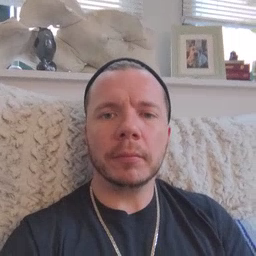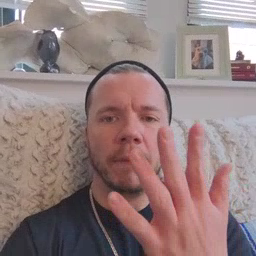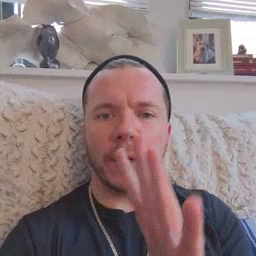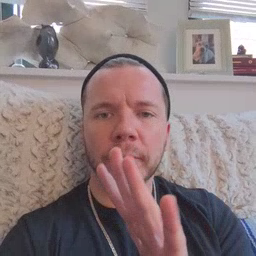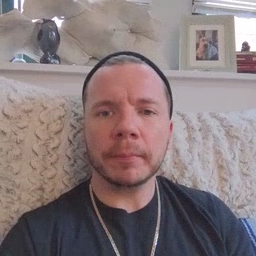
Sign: finish